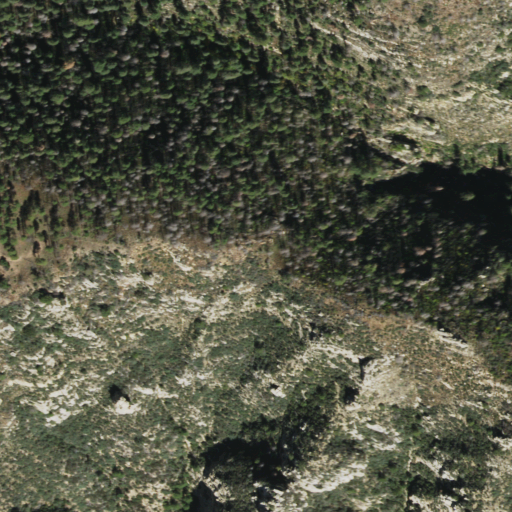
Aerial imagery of cliff(s) in Arizona named Dave Joy Point containing grassland, shrub, and evergreen forest